Question: I am trying to get a simple EXT JS form to appear on my tomcat but i am getting the following error:
'''
17-Apr-2012 10:46:09 org.springframework.web.servlet.DispatcherServlet noHandlerFound
WARNING: No mapping found for HTTP request with URI [/helloworld/service/web/js /restful.css] in DispatcherServlet with name 'rest'
17-Apr-2012 10:46:09 org.springframework.web.servlet.DispatcherServlet noHandlerFound
WARNING: No mapping found for HTTP request with URI [/helloworld/service/web/js/restful.js] in DispatcherServlet with name 'rest'
'''
web.xml
'''
<!DOCTYPE web-app PUBLIC
"-//Sun Microsystems, Inc.//DTD Web Application 2.3//EN"
"http://java.sun.com/dtd/web-app_2_3.dtd" >
<web-app>
<display-name>Archetype Created Web Application</display-name>
<context-param>
<param-name>contextConfigLocation</param-name>
<param-value>
classpath:/application-context.xml
</param-value>
</context-param>
<!-- This listener will load other application context file in addition to
rest-servlet.xml -->
<listener>
<listener-class>
org.springframework.web.context.ContextLoaderListener
</listener-class>
</listener>
<servlet>
<servlet-name>rest</servlet-name>
<servlet-class>
org.springframework.web.servlet.DispatcherServlet
</servlet-class>
<load-on-startup>1</load-on-startup>
</servlet>
<servlet-mapping>
<servlet-name>rest</servlet-name>
<url-pattern>/service/*</url-pattern>
</servlet-mapping>
</web-app>
'''
rest-servlet.xml
'''
<beans xmlns="http://www.springframework.org/schema/beans"
xmlns:context="http://www.springframework.org/schema/context"
xmlns:mvc="http://www.springframework.org/schema/mvc" xmlns:xsi="http://www.w3.org/2001/XMLSchema-instance"
xsi:schemaLocation="
http://www.springframework.org/schema/beans
http://www.springframework.org/schema/beans/spring-beans-3.0.xsd
http://www.springframework.org/schema/context
http://www.springframework.org/schema/context/spring-context-3.0.xsd
http://www.springframework.org/schema/mvc
http://www.springframework.org/schema/mvc/spring-mvc-3.0.xsd">
<context:component-scan base-package="com.fexco.helloworld.web" />
<mvc:annotation-driven />
<bean class="org.springframework.web.servlet.mvc.annotation.AnnotationMethodHandlerAdapter">
<property name="messageConverters">
<list>
<ref bean="jsonConverter" />
</list>
</property>
</bean>
<bean id="jsonConverter" class="org.springframework.http.converter.json.MappingJacksonHttpMessageConverter">
<property name="supportedMediaTypes" value="application/json" />
</bean>
<bean
class="org.springframework.web.servlet.view.InternalResourceViewResolver">
<property name="prefix">
<value>/</value>
</property>
<property name="suffix">
<value>.jsp</value>
</property>
</bean>
'''
I am calling the restful.css and restful.js classes from the index.jsp
'''
<%@ taglib prefix="c" uri="http://java.sun.com/jsp/jstl/core"%>
<%@ page contentType="text/html; charset=ISO-8859-1"%>
<html>
<head>
<link rel="stylesheet" type="text/css" href="/webapp/js/restful.css" />
<script type="text/javascript" src="/webapp/js/restful.js"></script>
</head>
<body>
<h1>This is used to display EXT objects</h1>
</body>
</html>
'''
directory structure

I cant seem to solve this error, my index.jsp is appearing on the page alright but no EXT form is appearing, I have looked at similar problems online and all there solutions are in mine at the moment so this not the same errors.
Does anybody have any ideas?
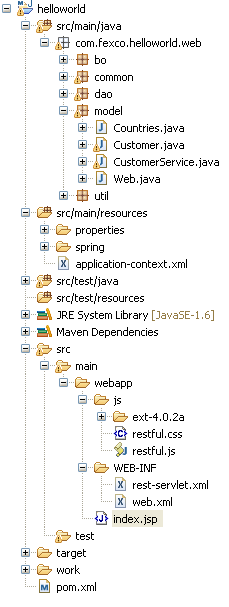
Answer: Currently you refer to your static files ('.js' and '.css') by relative paths. It doesn't make sense, because location of these files doesn't depend on location of the page being displayed.
You need to use absolute paths instead. You can use '<c:url>' to construct absolute paths that include context path of your application (so, they're correct no matter where your application is deployed):
'''
<link rel="stylesheet" type="text/css" href="<c:url value = '/js/restful.css' />" />
<script type="text/javascript" src="<c:url value = '/js/restful.js' />"></script>
'''